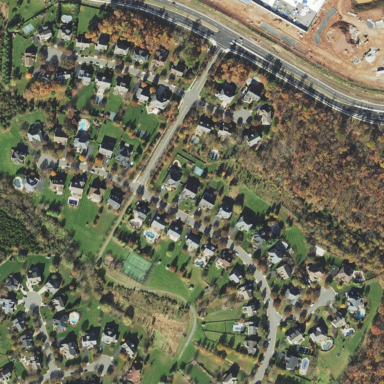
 creating serene atmosphere in the neighbourhood."